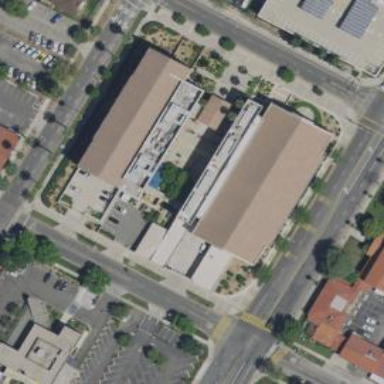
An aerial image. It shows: Courthouse building.